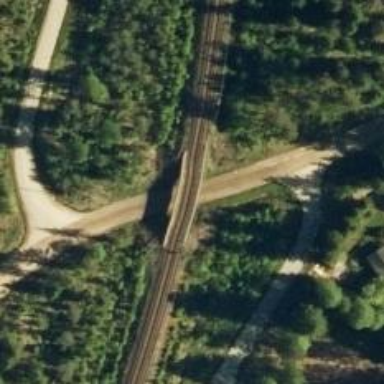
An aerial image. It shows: Bridge with continuous railway tracks that are electrified through contact line.